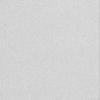
Label: dusty